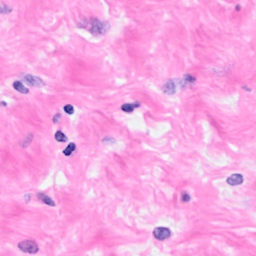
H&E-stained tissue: Breast